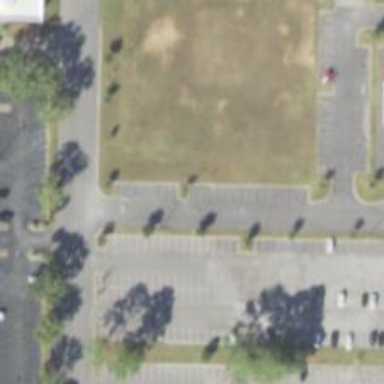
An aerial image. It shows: Parking space is available.